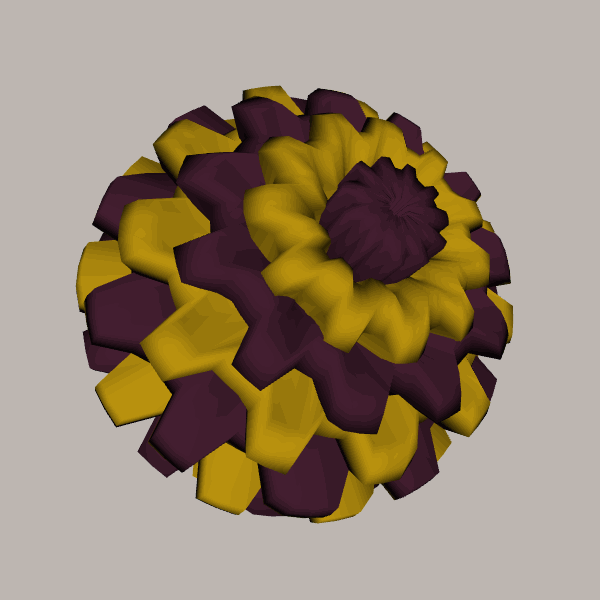
Background: light